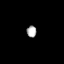
Tissue: prostate
Cell type: T cells
Senescence score: 0.3306
Nuclear area (px): 113
Mean DAPI intensity: 170.761